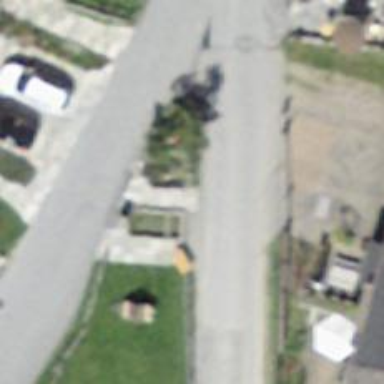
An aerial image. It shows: Bench.